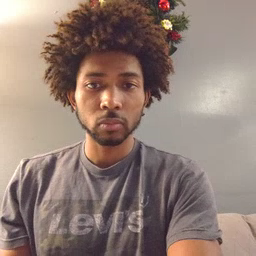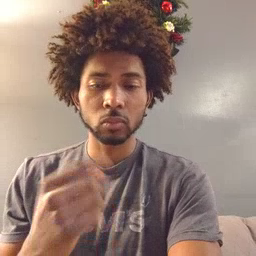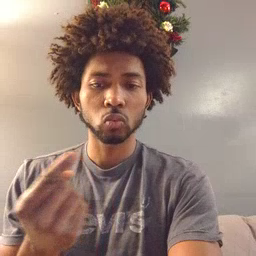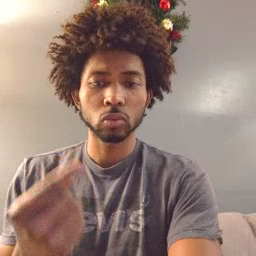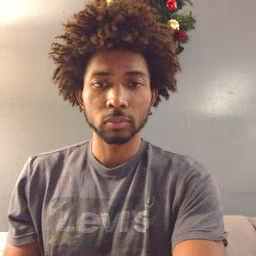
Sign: owie